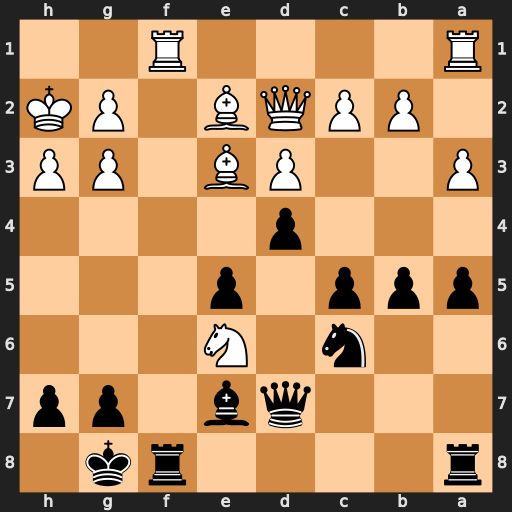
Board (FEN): r4rk1/3qb1pp/2n1N3/ppp1p3/3p4/P2PB1PP/1PPQB1PK/R4R2
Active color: b
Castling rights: -
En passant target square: -
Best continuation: Rxf1 Rxf1 dxe3 Qxe3 Qxe6